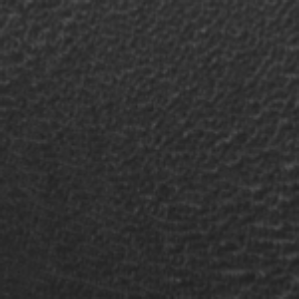
Label: frost